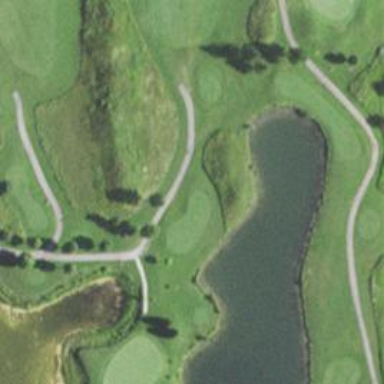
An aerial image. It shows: Path for both roads and golfers.